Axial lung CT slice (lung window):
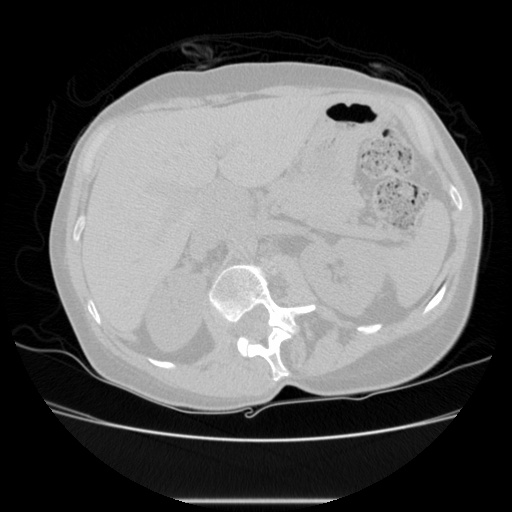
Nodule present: no